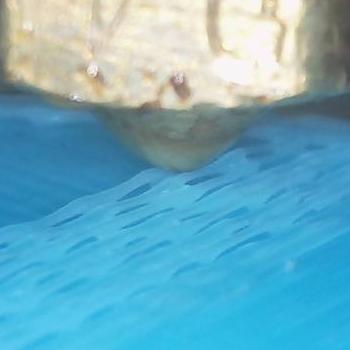
Flow rate: 44%